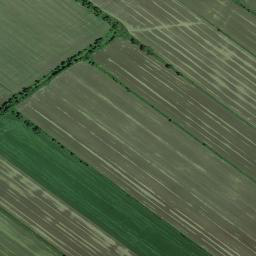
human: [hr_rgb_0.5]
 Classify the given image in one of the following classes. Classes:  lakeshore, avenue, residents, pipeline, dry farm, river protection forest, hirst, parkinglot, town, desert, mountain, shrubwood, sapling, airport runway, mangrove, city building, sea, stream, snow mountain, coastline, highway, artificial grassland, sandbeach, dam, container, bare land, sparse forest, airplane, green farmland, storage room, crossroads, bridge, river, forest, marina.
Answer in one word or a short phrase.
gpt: green farmland